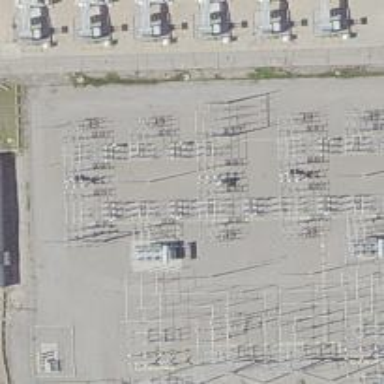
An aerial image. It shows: Switch for power supply.